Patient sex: M
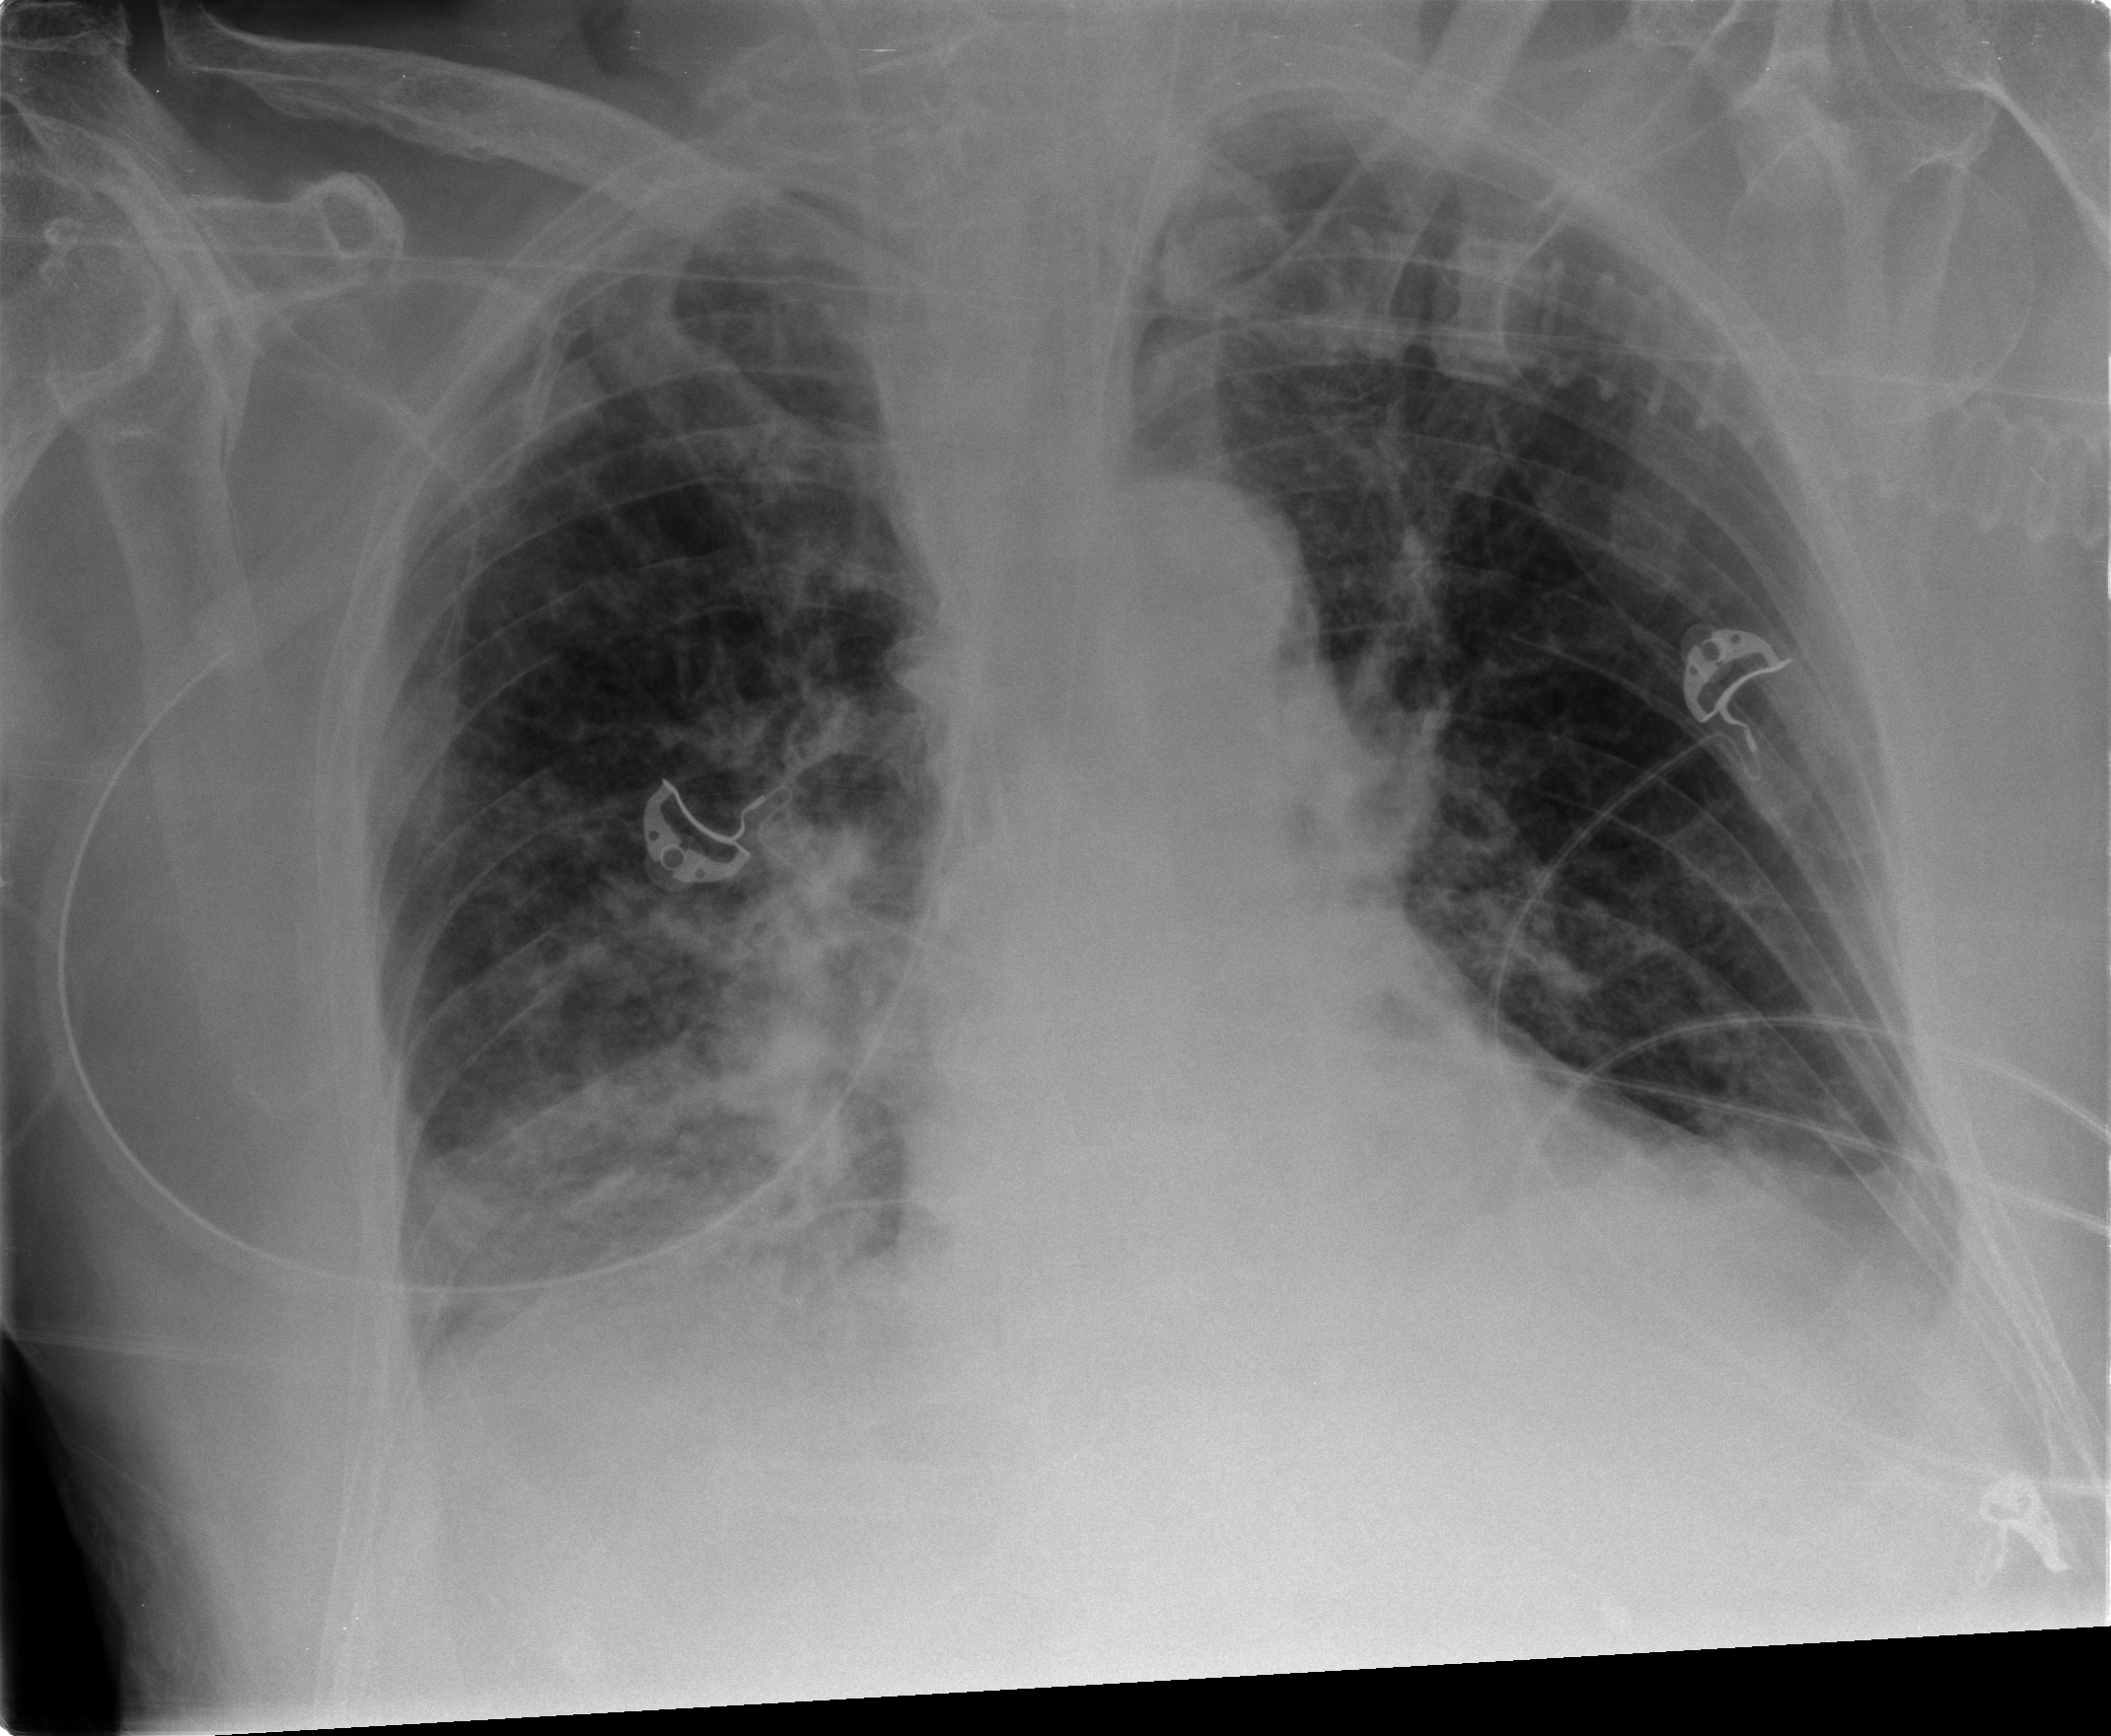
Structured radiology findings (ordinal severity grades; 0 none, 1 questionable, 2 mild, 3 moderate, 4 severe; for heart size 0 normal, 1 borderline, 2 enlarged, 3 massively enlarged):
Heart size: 0
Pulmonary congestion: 2
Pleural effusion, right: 2
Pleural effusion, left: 2
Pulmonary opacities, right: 3
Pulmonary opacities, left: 0
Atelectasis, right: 2
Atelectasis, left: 0